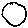
Label: circle